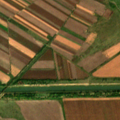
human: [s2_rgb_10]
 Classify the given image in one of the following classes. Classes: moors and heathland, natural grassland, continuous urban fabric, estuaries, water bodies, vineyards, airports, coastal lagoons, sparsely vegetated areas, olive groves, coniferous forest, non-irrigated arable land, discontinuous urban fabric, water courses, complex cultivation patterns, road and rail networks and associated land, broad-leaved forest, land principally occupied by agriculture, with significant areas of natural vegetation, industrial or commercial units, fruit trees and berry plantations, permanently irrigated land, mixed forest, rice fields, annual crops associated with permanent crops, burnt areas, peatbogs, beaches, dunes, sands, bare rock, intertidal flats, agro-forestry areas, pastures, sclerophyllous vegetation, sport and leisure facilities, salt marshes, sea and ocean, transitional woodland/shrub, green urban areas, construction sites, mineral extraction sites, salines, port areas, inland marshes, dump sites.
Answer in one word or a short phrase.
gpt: non-irrigated arable land, pastures, transitional woodland/shrub